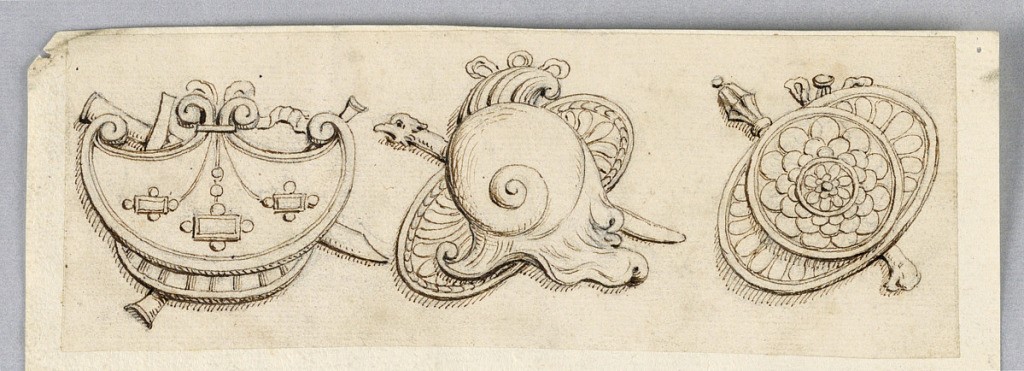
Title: Three Trophies
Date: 1650–1700
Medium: Pen and brown ink on lined laid paper
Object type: Drawing
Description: Horizontal rectangles showing three designs for military trophies. At center, a helmet.